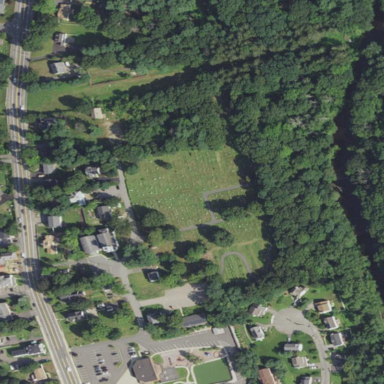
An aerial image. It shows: Cemetery with historical significance.